Chest X-ray:
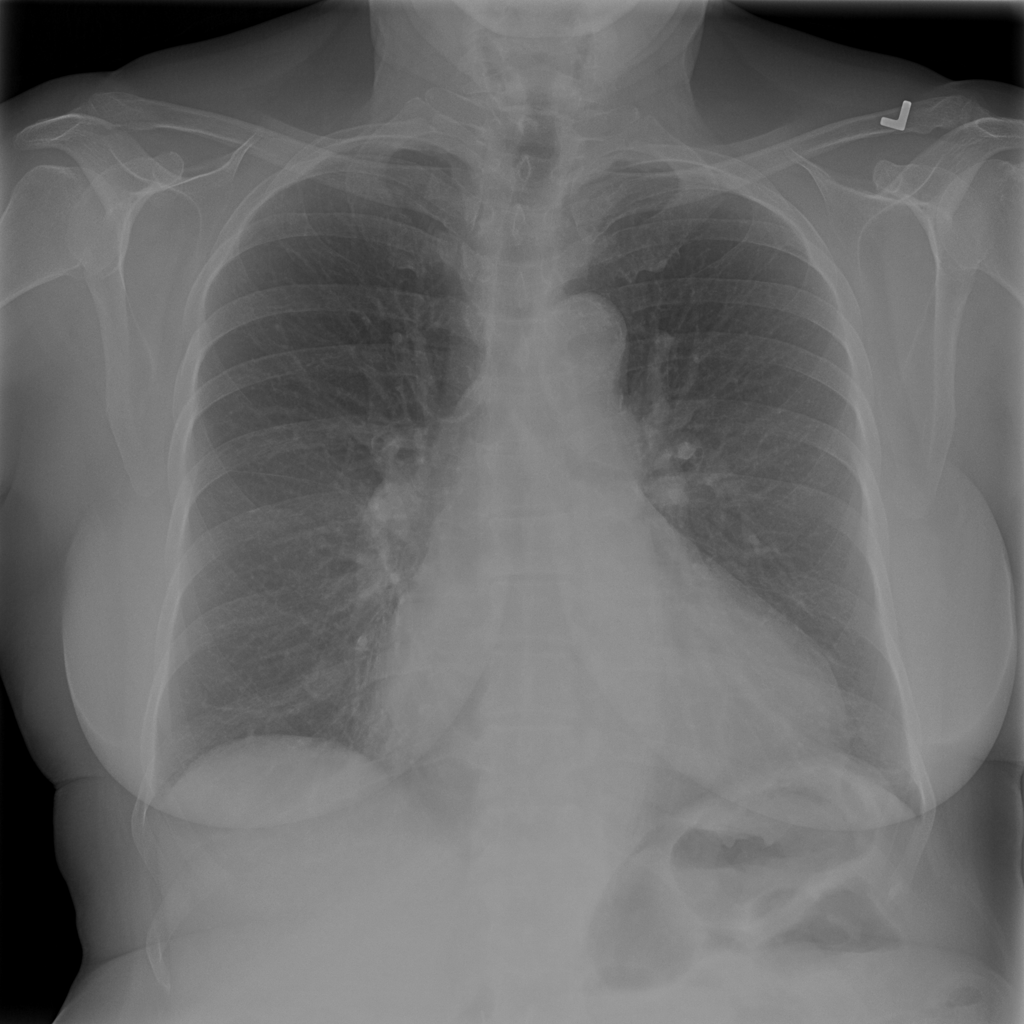
Findings: Cardiomegaly
No abnormal finding: no